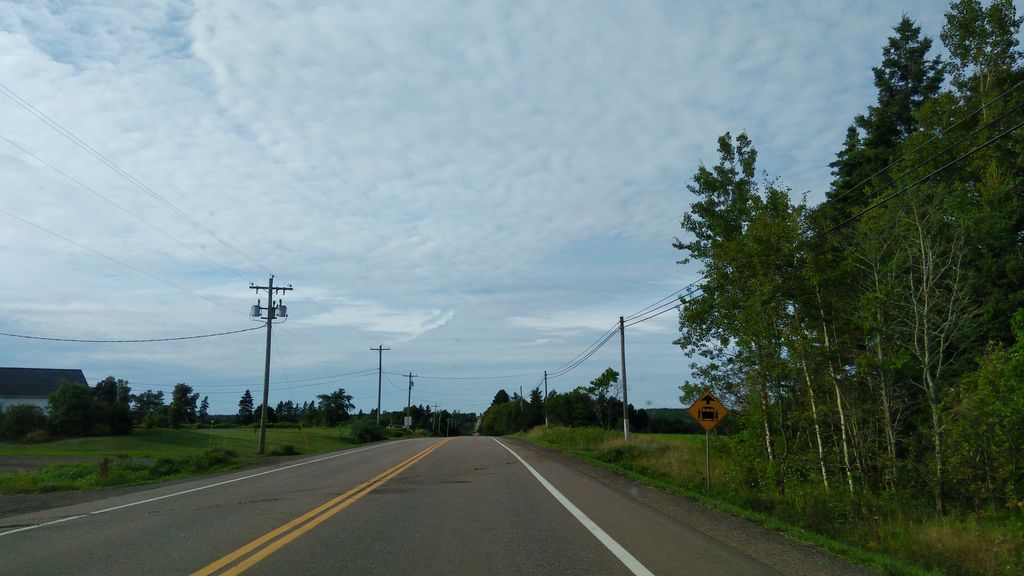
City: charlottetown